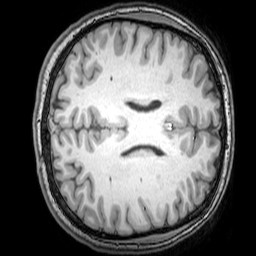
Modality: T1w
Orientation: axial
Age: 20
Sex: male
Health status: healthy
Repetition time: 0.081 s
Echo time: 0.037 s